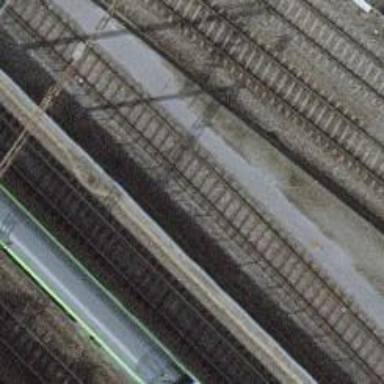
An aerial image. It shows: Railway yard with one track. The railway is electrified with contact line.